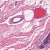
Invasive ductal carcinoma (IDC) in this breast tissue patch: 0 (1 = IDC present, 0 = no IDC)